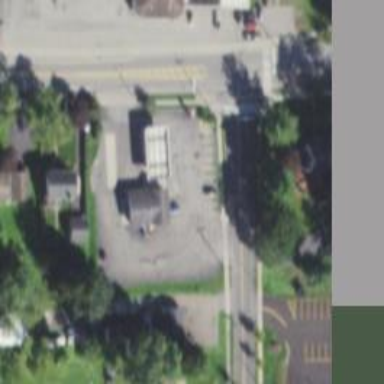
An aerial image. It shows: Convenience shop.